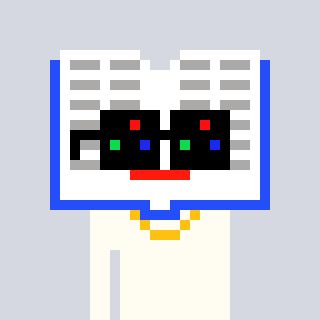
a pixel art character with square black sunglasses, a dictionary-shaped head and a grayscale-colored body on a cool background